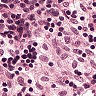
Metastatic tissue present: no